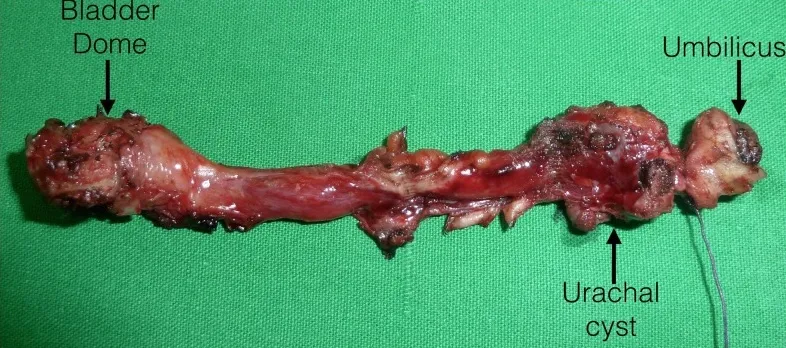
Infected UC.
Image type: medical_photograph (other_medical_photograph)